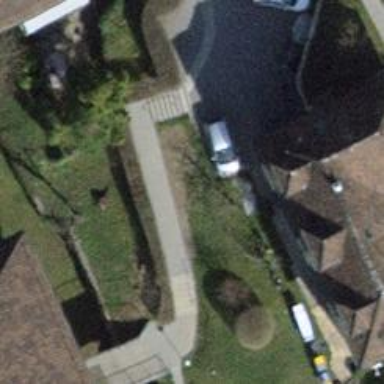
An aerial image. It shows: Set of concrete steps.